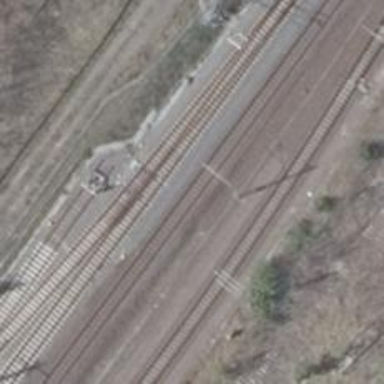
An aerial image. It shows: Milestone along the railway with catenary mast.